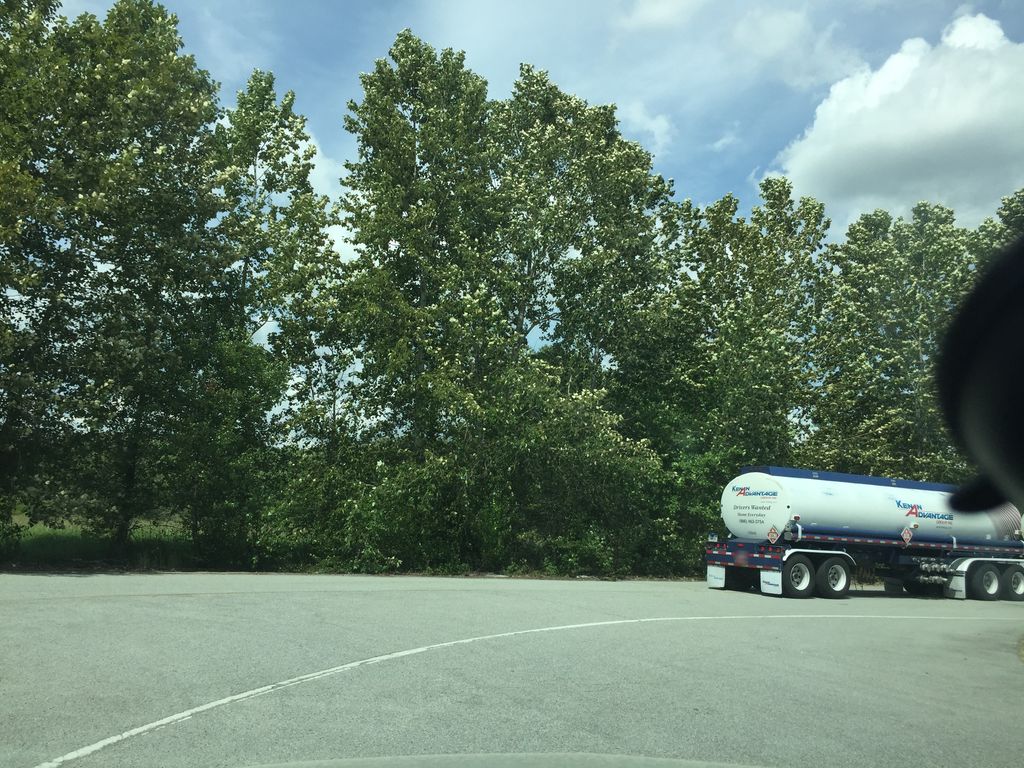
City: vancouver